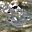
Label: 0